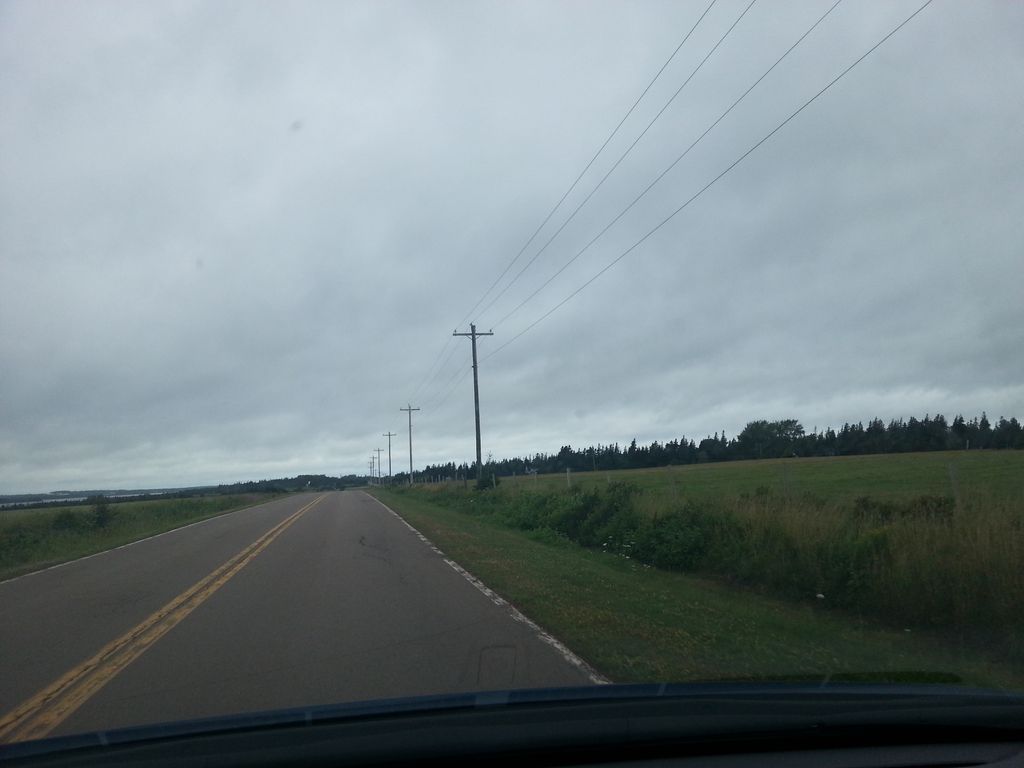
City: charlottetown